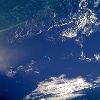
Label: water